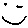
Label: smiley face